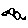
Label: bird